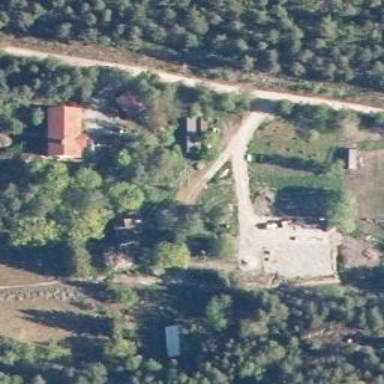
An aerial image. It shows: Farm.